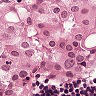
Metastatic tissue present: yes